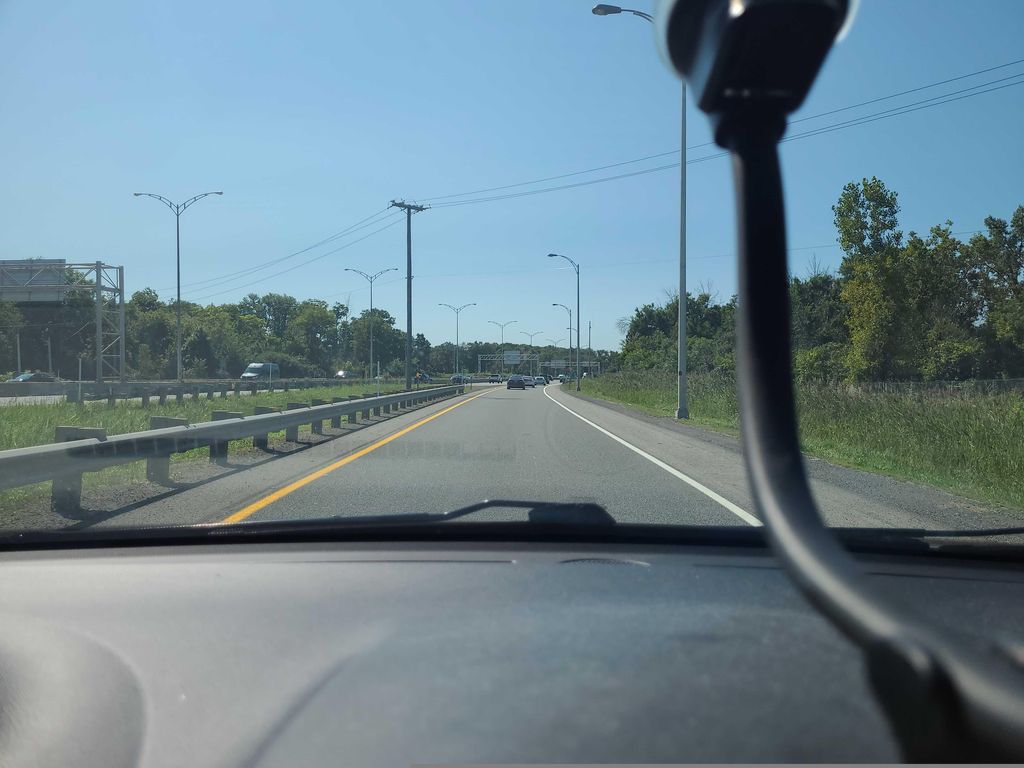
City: montreal